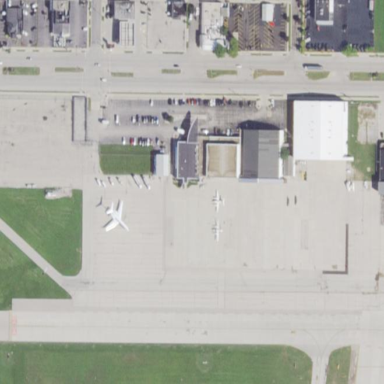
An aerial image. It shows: Apron at the airport.